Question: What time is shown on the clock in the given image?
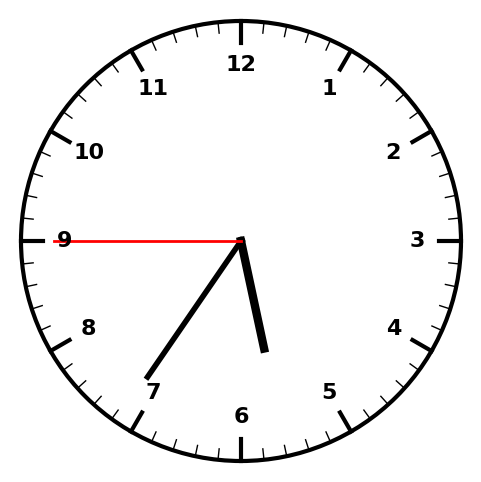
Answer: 05:35:45